Question: I'm trying to a make a live clock using JS Date();

'''
var today = new Date();
var date = today.getFullYear() + '-' + (today.getMonth() + 1) + '-' + today.getDate();
var time = today.getHours() + ":" + today.getMinutes() + ":" + today.getSeconds();
var dateTime = date;
setInterval(function() {
document.getElementById('clock1').innerHTML = dateTime;
document.getElementById('clock2').innerHTML = dateTime;
document.getElementById('clock3').innerHTML = dateTime;
document.getElementById('clock4').innerHTML = dateTime;
document.getElementById('clock5').innerHTML = dateTime;
}, 1000)
var span = document.getElementsByClassName('time');
function time() {
var d = new Date();
var s = d.getSeconds();
var m = d.getMinutes();
var h = d.getHours();
span.textContent = h + ":" + m + ":" + s;
}
setInterval(time, 1000);
'''
'''
@font-face {
font-family: "DOTMBold";
src: url("DOTMBold.TTF");
}
@font-face {
font-family: "LLPIXEL3";
src: url("LLPIXEL3.ttf");
}
@font-face {
font-family: "Technology";
src: url("Technology.ttf");
}
@font-face {
font-family: "The Led Display St";
src: url("The Led Display St.ttf");
}
#clock1 {
font-family: "Calculator";
font-size: 70px;
}
#clock2 {
font-family: "DOTMBold";
font-size: 70px;
}
#clock3 {
font-family: "LLPIXEL3";
font-size: 70px;
}
#clock4 {
font-family: "Technology";
font-size: 70px;
}
#clock5 {
font-family: "The Led Display St";
font-size: 70px;
}
'''
'''
<title>hw18</title>
<div id="clock1"><span class="time"></span></div>
<div id="clock2"><span class="time"></span></div>
<div id="clock3"><span class="time"></span></div>
<div id="clock4"><span class="time"></span></div>
<div id="clock5"><span class="time"></span></div>
'''
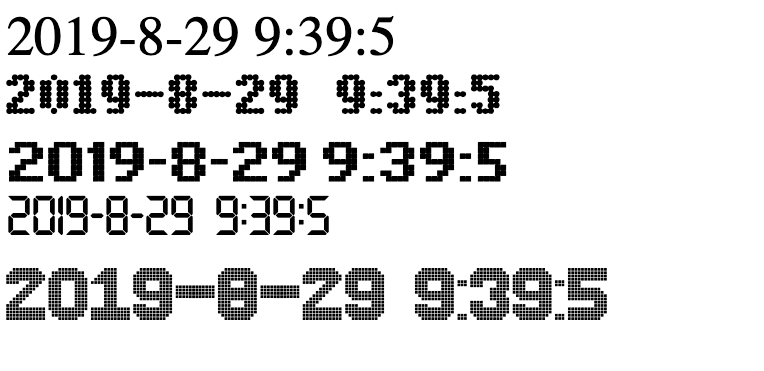
Answer: You just need to move your date creation inside the interval. With your current solution, it will take the current date on startup and put it into the html every 1 second. But still the same date.
Here is a possible solution solution:
'''
setInterval(function() {
// Just move your date creation inside the interval function
var today = new Date();
var date = today.getFullYear() + '-' + (today.getMonth() + 1) + '-' + today.getDate();
var time = today.getHours() + ":" + today.getMinutes() + ":" + today.getSeconds();
var dateTime = date + " " + time; // Add the time to the date string
// Now it will take the current date and put it in all html elements
document.getElementById('clock1').innerHTML = dateTime;
document.getElementById('clock2').innerHTML = dateTime;
document.getElementById('clock3').innerHTML = dateTime;
document.getElementById('clock4').innerHTML = dateTime;
document.getElementById('clock5').innerHTML = dateTime;
}, 1000);
'''